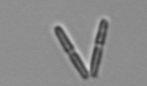
Label: Thalassionema